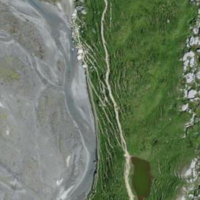
EUNIS habitat code: 26
Species observed at this site:
Arnica montana
Bistorta vivipara